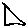
Label: triangle